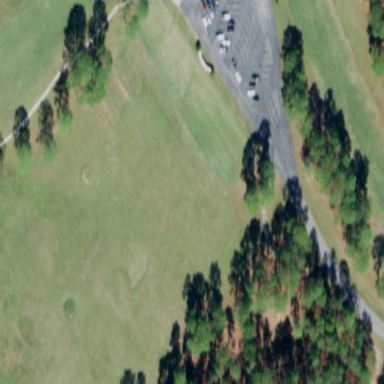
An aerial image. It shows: Golf tee on grassy land.